Question: I've got a WPF ListView with vertical lines using the following style: (sorry for the length, but i thought i should include it)
'''
<SolidColorBrush x:Key="verticalLineColor" Color="Red" />
<Style x:Key="{x:Static GridView.GridViewScrollViewerStyleKey}" TargetType="{x:Type ScrollViewer}">
<Setter Property="Focusable" Value="false"/>
<Setter Property="Template">
<Setter.Value>
<ControlTemplate TargetType="{x:Type ScrollViewer}">
<Grid SnapsToDevicePixels="true" Background="{TemplateBinding Background}">
<Grid.ColumnDefinitions>
<ColumnDefinition Width="*"/>
<ColumnDefinition Width="Auto"/>
</Grid.ColumnDefinitions>
<Grid.RowDefinitions>
<RowDefinition Height="*"/>
<RowDefinition Height="Auto"/>
</Grid.RowDefinitions>
<DockPanel Margin="{TemplateBinding Padding}">
<ScrollViewer Focusable="false" HorizontalScrollBarVisibility="Hidden" VerticalScrollBarVisibility="Hidden" DockPanel.Dock="Top">
<GridViewHeaderRowPresenter x:Name="viewHeaderRowPresenter"
Margin="-2,0,-2,0"
Columns="{Binding Path=TemplatedParent.View.Columns, RelativeSource={RelativeSource TemplatedParent}}"
ColumnHeaderContainerStyle="{Binding Path=TemplatedParent.View.ColumnHeaderContainerStyle, RelativeSource={RelativeSource TemplatedParent}}"
ColumnHeaderTemplate="{Binding Path=TemplatedParent.View.ColumnHeaderTemplate, RelativeSource={RelativeSource TemplatedParent}}"
ColumnHeaderTemplateSelector="{Binding Path=TemplatedParent.View.ColumnHeaderTemplateSelector, RelativeSource={RelativeSource TemplatedParent}}"
AllowsColumnReorder="{Binding Path=TemplatedParent.View.AllowsColumnReorder, RelativeSource={RelativeSource TemplatedParent}}"
ColumnHeaderContextMenu="{Binding Path=TemplatedParent.View.ColumnHeaderContextMenu, RelativeSource={RelativeSource TemplatedParent}}"
ColumnHeaderToolTip="{Binding Path=TemplatedParent.View.ColumnHeaderToolTip, RelativeSource={RelativeSource TemplatedParent}}"
SnapsToDevicePixels="{TemplateBinding SnapsToDevicePixels}" />
</ScrollViewer>
<ScrollContentPresenter x:Name="PART_ScrollContentPresenter"
SnapsToDevicePixels="{TemplateBinding SnapsToDevicePixels}"
ContentTemplate="{TemplateBinding ContentTemplate}"
KeyboardNavigation.DirectionalNavigation="Local"
CanContentScroll="{TemplateBinding CanContentScroll}">
<ScrollContentPresenter.Content>
<Grid>
<!-- Container of vertical and horizontal lines -->
<ItemsControl Margin="-1,0,0,0" ItemsSource="{Binding Path=TemplatedParent.View.Columns, RelativeSource={RelativeSource TemplatedParent}}">
<ItemsControl.ItemTemplate>
<DataTemplate>
<Border Width="{Binding Path=ActualWidth}" BorderThickness="0,0,.5,0" BorderBrush="{DynamicResource verticalLineColor}" Opacity="1" />
</DataTemplate>
</ItemsControl.ItemTemplate>
<ItemsControl.ItemsPanel>
<ItemsPanelTemplate>
<StackPanel Orientation="Horizontal" />
</ItemsPanelTemplate>
</ItemsControl.ItemsPanel>
</ItemsControl>
<ContentControl Content="{TemplateBinding Content}" />
</Grid>
</ScrollContentPresenter.Content>
</ScrollContentPresenter>
</DockPanel>
<ScrollBar Visibility="{TemplateBinding ComputedHorizontalScrollBarVisibility}" Cursor="Arrow" x:Name="PART_HorizontalScrollBar" Grid.Row="1" Maximum="{TemplateBinding ScrollableWidth}" Minimum="0.0" Value="{Binding Path=HorizontalOffset, Mode=OneWay, RelativeSource={RelativeSource TemplatedParent}}" Orientation="Horizontal" ViewportSize="{TemplateBinding ViewportWidth}"/>
<ScrollBar Visibility="{TemplateBinding ComputedVerticalScrollBarVisibility}" Cursor="Arrow" x:Name="PART_VerticalScrollBar" Grid.Column="1" Maximum="{TemplateBinding ScrollableHeight}" Minimum="0.0" Value="{Binding Path=VerticalOffset, Mode=OneWay, RelativeSource={RelativeSource TemplatedParent}}" Orientation="Vertical" ViewportSize="{TemplateBinding ViewportHeight}"/>
<DockPanel Grid.Column="1" Grid.Row="1" Background="{Binding Path=Background, ElementName=PART_VerticalScrollBar}" LastChildFill="false">
<Rectangle Visibility="{TemplateBinding ComputedVerticalScrollBarVisibility}" Width="1" Fill="White" DockPanel.Dock="Left"/>
<Rectangle Visibility="{TemplateBinding ComputedHorizontalScrollBarVisibility}" Height="1" Fill="White" DockPanel.Dock="Top"/>
</DockPanel>
</Grid>
</ControlTemplate>
</Setter.Value>
</Setter>
</Style>
'''
Now, everything works great here. The issue I'm now running into is that I need to shade one of the ListView rows if one of my fields is 0. I've got the following code which gets me 90% of the way there:
'''
<ListView.ItemContainerStyle>
<Style TargetType="{x:Type ListViewItem}">
<Setter Property="HorizontalContentAlignment" Value="Stretch" />
<Setter Property="VerticalContentAlignment" Value="Top" />
<Setter Property="Foreground" Value="Black"/>
<Setter Property="Margin" Value="0,-2,0,-1"/>
<Style.Triggers>
<DataTrigger Binding="{Binding QtyInBox}" Value="0">
<Setter Property="Background" Value="LightGray"/>
</DataTrigger>
</Style.Triggers>
</Style>
</ListView.ItemContainerStyle>
'''
Now, the problem I'm running into is that when I set the background, it appears to "overwrite" the grid lines.
Is there any way to get those vertical lines to show through?
EDIT #1: OK, so after playing around for a bit, I'm wondering if this might work; In the following section of code:
'''
<DataTemplate>
<Border Width="{Binding Path=ActualWidth}" BorderThickness="0,0,.5,0" BorderBrush="{DynamicResource verticalLineColor}" />
</DataTemplate>
'''
If I can somehow hook into the 'Background' property there, I should be able to get this working. Can anybody point me in the right direction for binding here? The field I'd need to bind to is 'QtyInBox' on the 'ItemSource' of the ListView.
EDIT #2: Looks like I was wrong there; that seems to be binding the entire column; so I can't set the background of just one row there. Back to the drawing board...
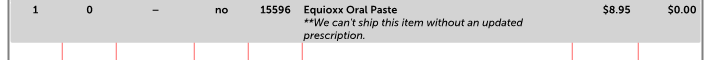
Answer: Unfortunately, I wasn't able to figure out a true solution to this.
Best I could do was to set the transparency of the background to something like .6 or .7.
Wasn't a perfect solution; as it caused the text to be a little blurry, but it was good enough for now.